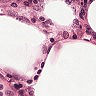
Metastatic tissue present: no